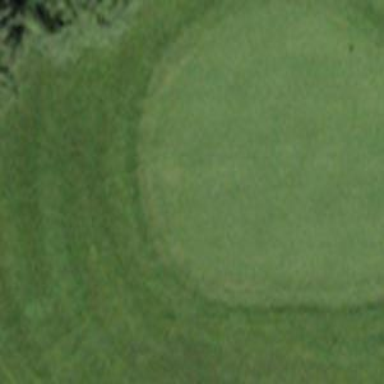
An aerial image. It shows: Golf green.